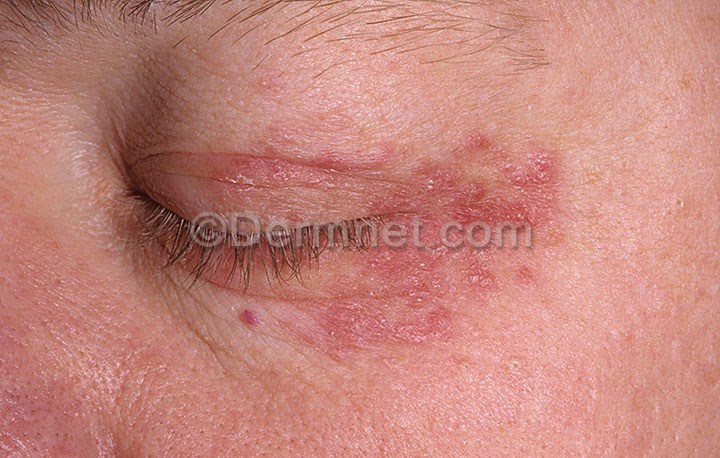
Disease: Acne and Rosacea Photos